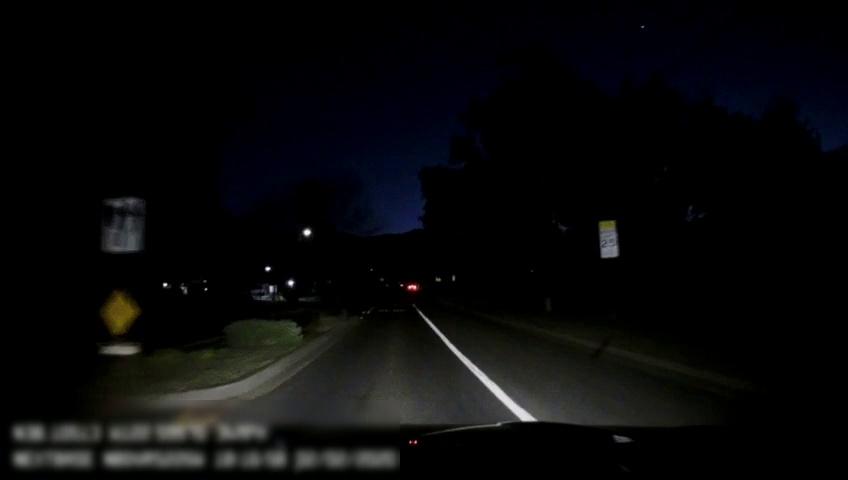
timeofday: Night
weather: Other
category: Drivable Space
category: Lanes | Alternate Lane
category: Lanes | Alternate Lane
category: Lanes | Opposite Lane
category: Traffic | Signs
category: Traffic | Signs
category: Traffic | Signs